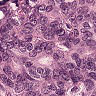
Metastatic tissue present: yes